Question: I have a Dialog that I display in my application, but I want to be able to change the semi-transparent black background to be 100% transparent. Like below, the part that grays out the activity behind the dialog, I'd like that to be transparent so that I can see the underlying activity as it, instead of being darkened. Thanks for your help!

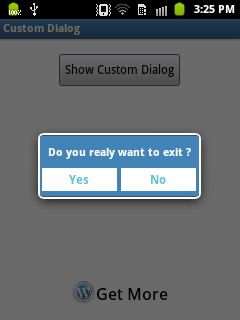
Answer: I was able to achieve my desired result by creating the Dialog and passing a style to its constructor like so...
'''
Dialog ad = new Dialog(context, R.style.SpinnerDialogDropdown);
<style name="SpinnerDialogDropdown">
<item name="android:windowFrame">@null</item>
<item name="android:windowBackground">@android:color/transparent</item>
<item name="android:windowIsFloating">true</item>
<item name="android:windowSoftInputMode">stateUnspecified|adjustPan</item>
**<item name="android:backgroundDimEnabled">false</item>**
</style>
'''